Chest X-ray:
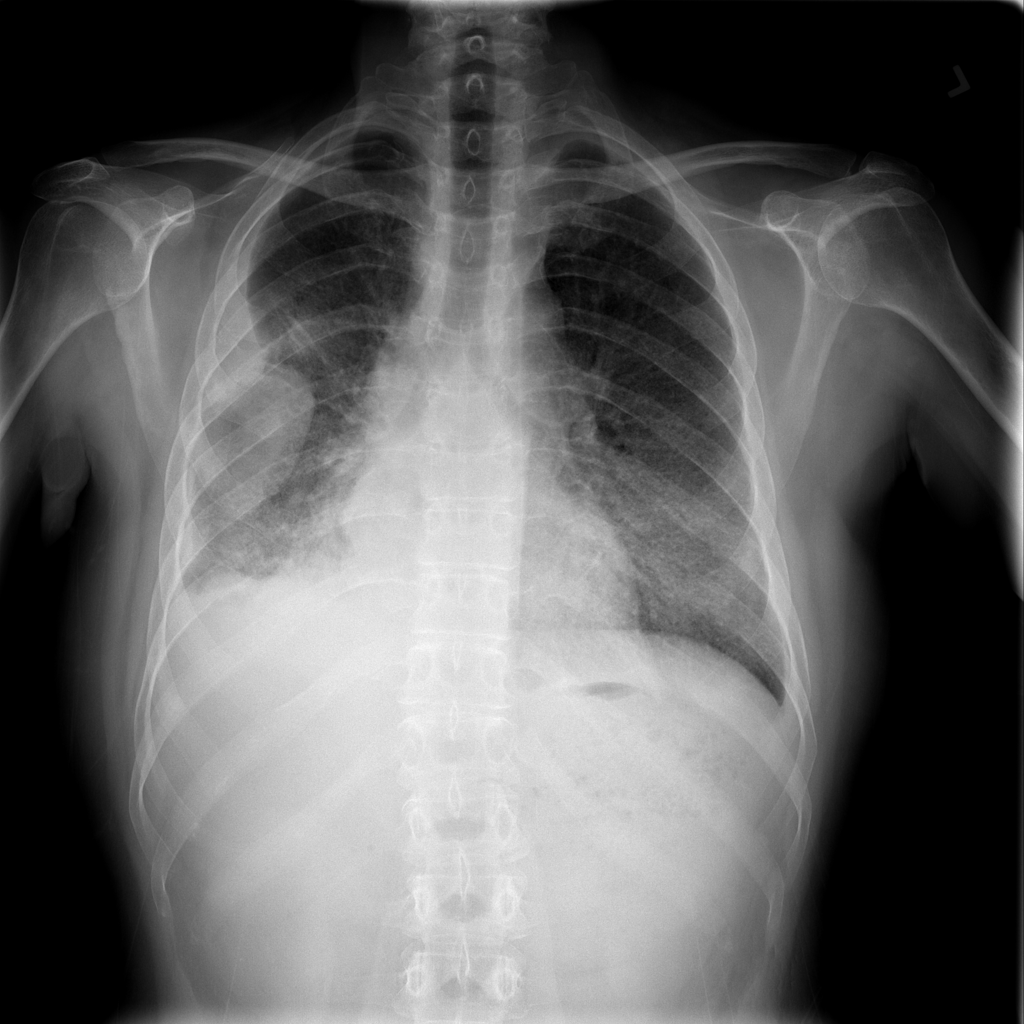
Findings: Consolidation, Effusion, Mass, Pleural Thickening
No abnormal finding: no